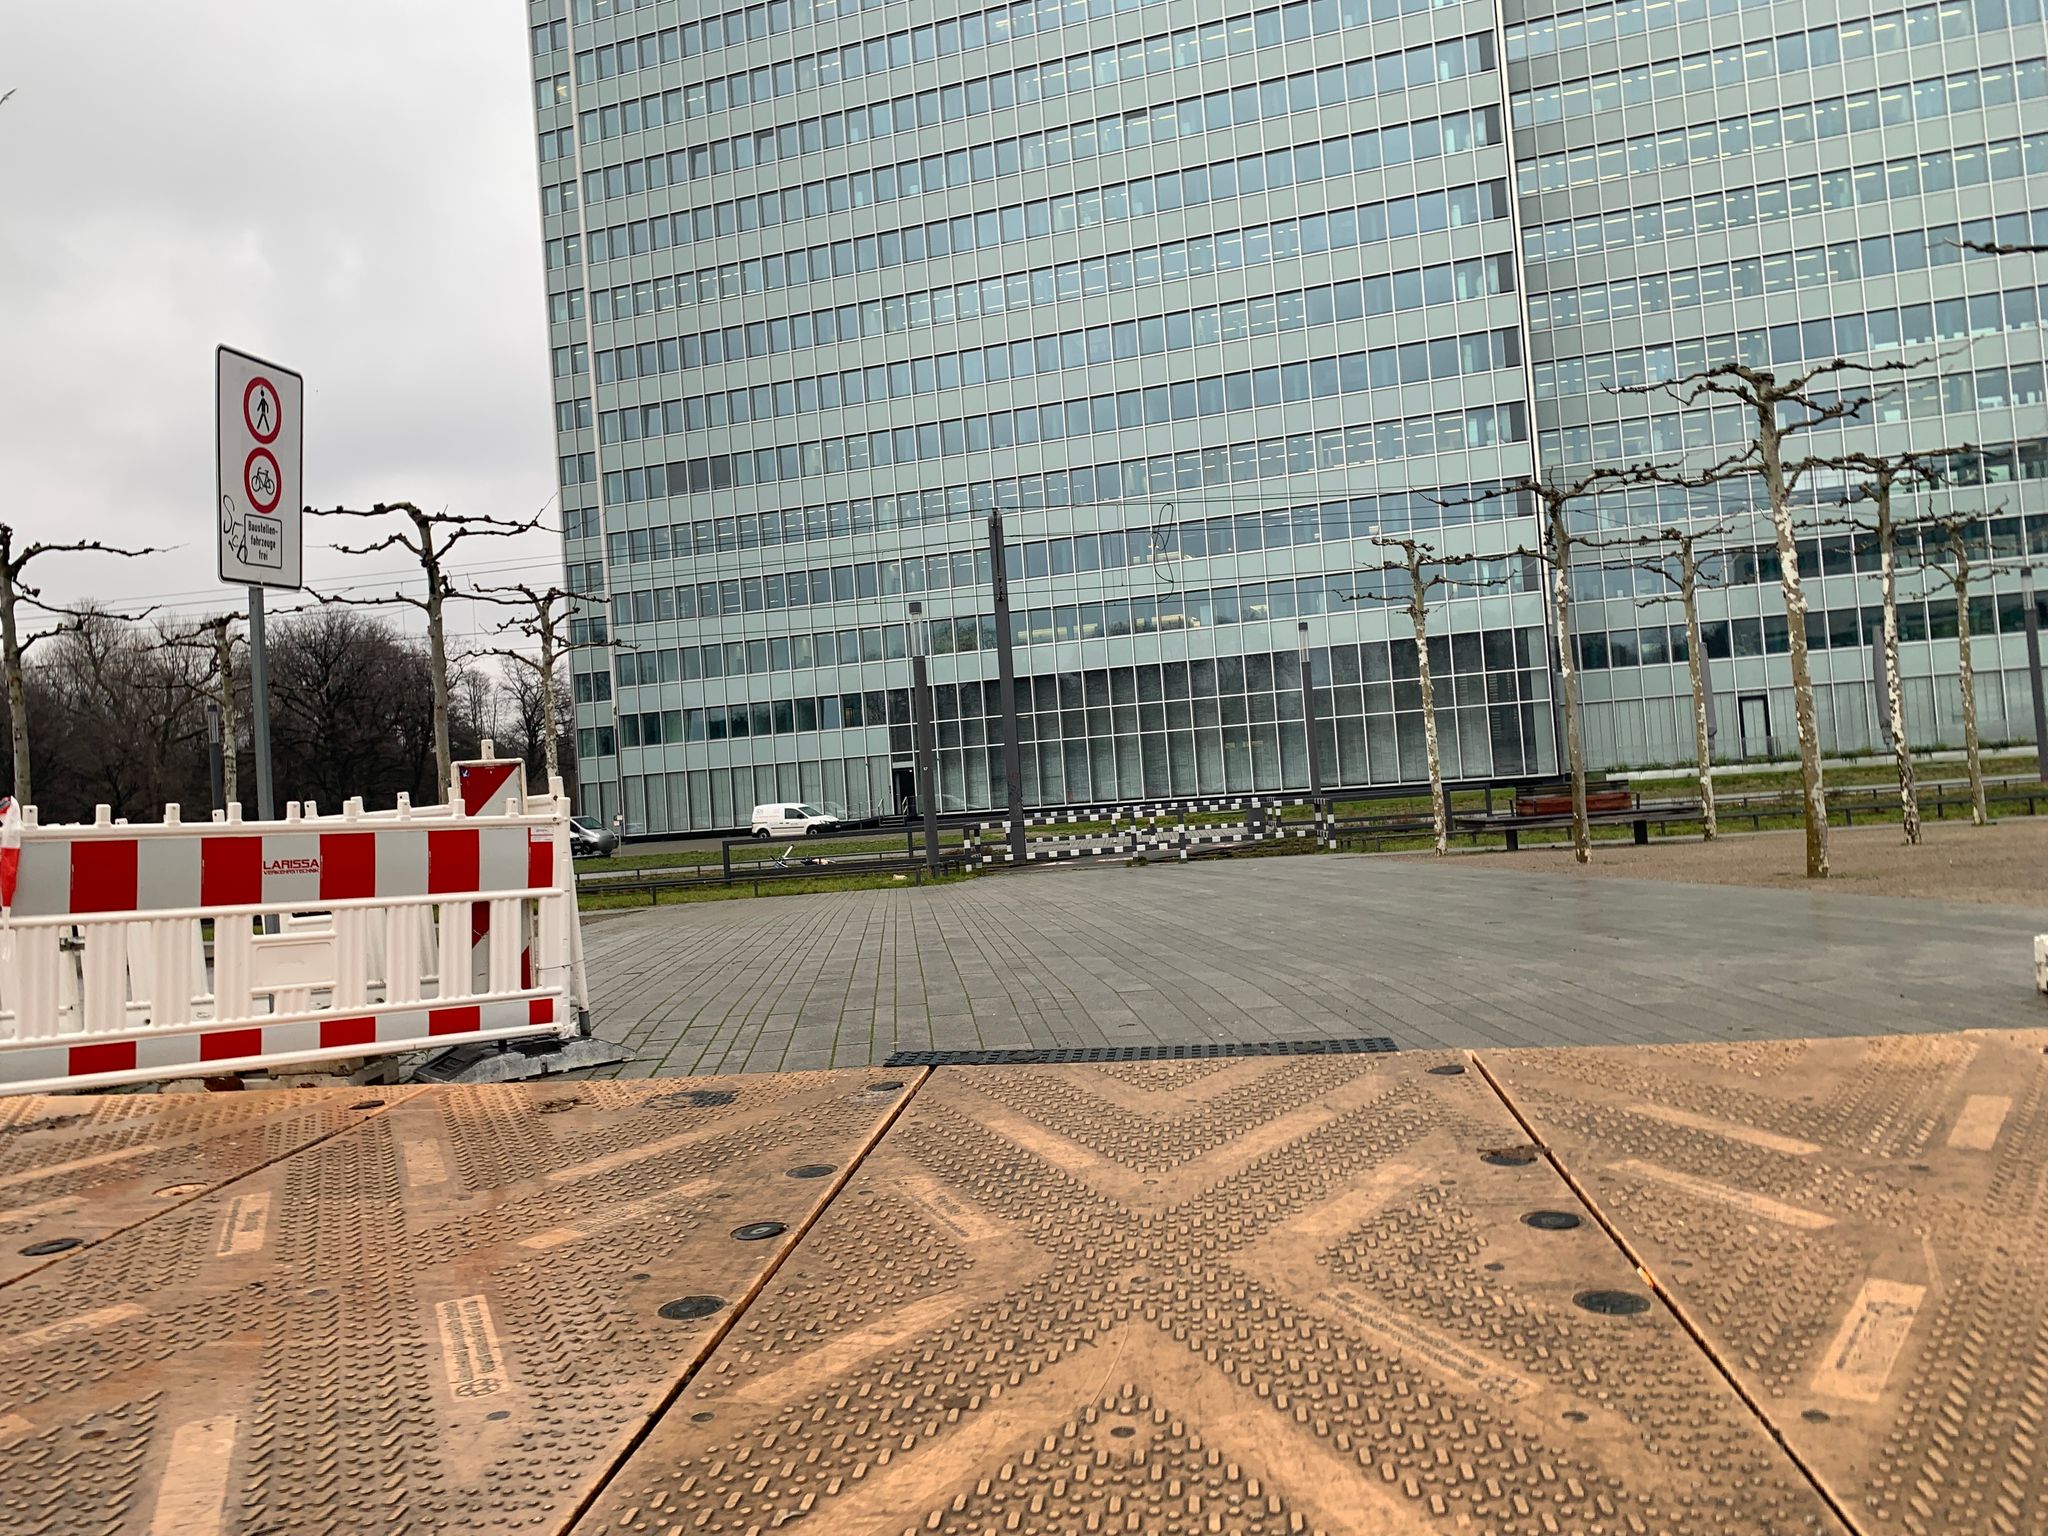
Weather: cloudy
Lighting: day
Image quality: good
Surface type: walking surface
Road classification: steps, pedestrian, footway
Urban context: urban centre
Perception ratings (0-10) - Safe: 3.31, Lively: 2.13, Beautiful: 2.81, Boring: 1.6, Depressing: 3.67, Wealthy: 6.18